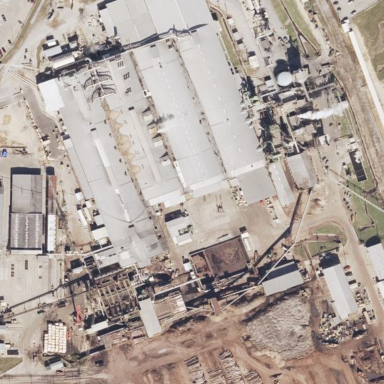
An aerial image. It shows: Industrial area with sawmill. The industrial zone includes works related to the sawmill.